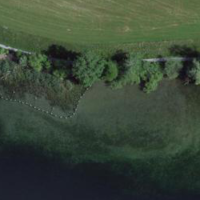
EUNIS habitat code: 14
Species observed at this site:
Juglans regia
Fagus sylvatica
Salvia pratensis